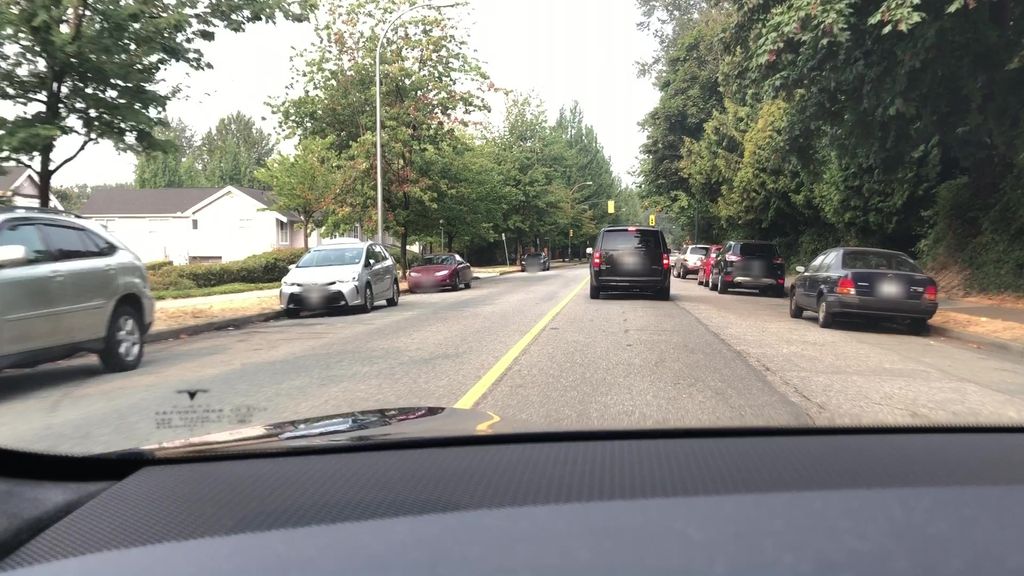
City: vancouver